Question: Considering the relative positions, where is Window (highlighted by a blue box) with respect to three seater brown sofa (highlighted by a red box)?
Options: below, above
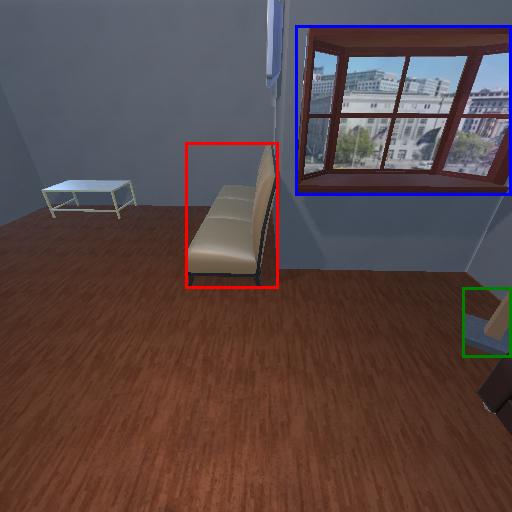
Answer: below